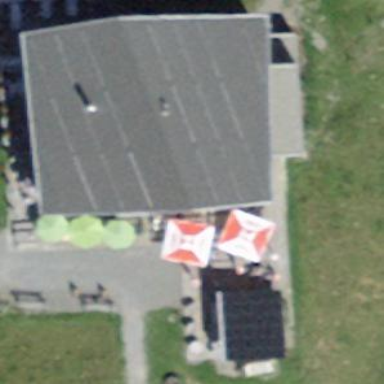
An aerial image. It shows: Restaurant and hotel building.